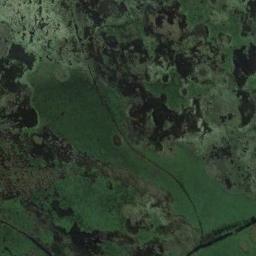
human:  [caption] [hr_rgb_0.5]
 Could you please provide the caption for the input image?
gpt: There are several scattered trees in the middle of this wetland .

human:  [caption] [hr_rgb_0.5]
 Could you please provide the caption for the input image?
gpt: The surface of the lake in a wetland is covered with a large dense dark green and light green mixed plants .

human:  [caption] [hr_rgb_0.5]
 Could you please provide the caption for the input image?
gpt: The wetland consists of green plants and water .

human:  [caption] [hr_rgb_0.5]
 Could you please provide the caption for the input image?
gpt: Many waters of different sizes and shapes are surrounded by wetlands .

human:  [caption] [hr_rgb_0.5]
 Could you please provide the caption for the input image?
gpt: There are many green areas and some water areas on the wetland .